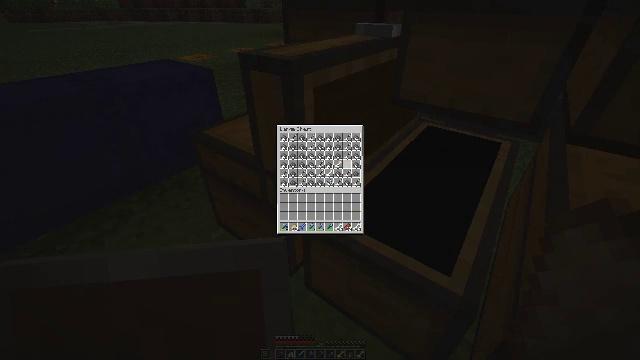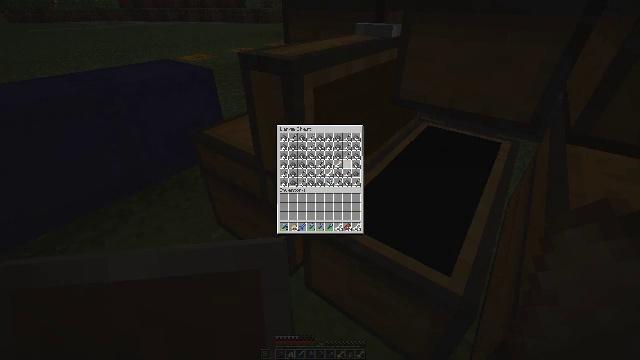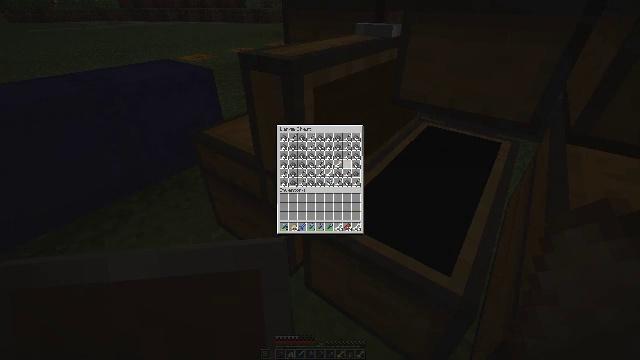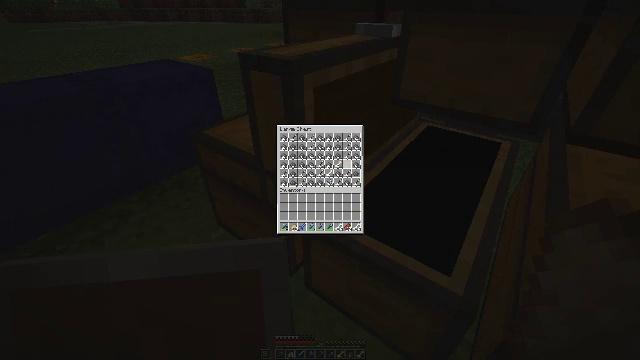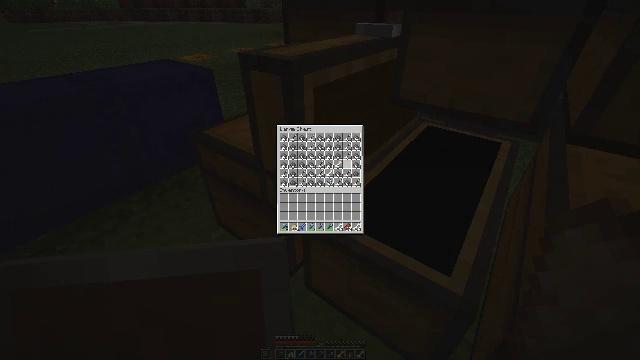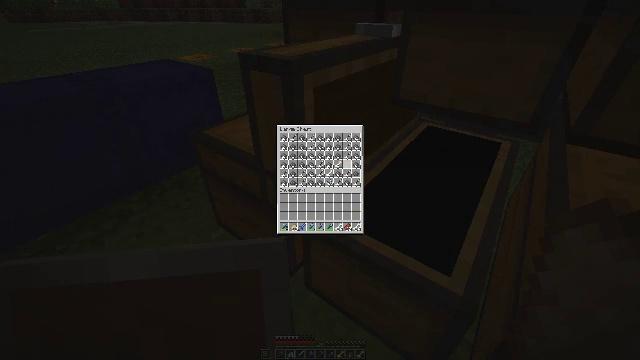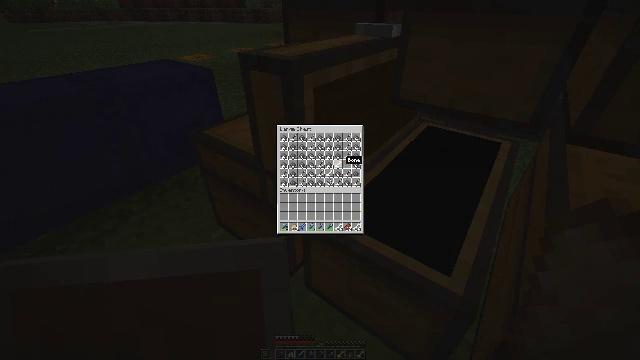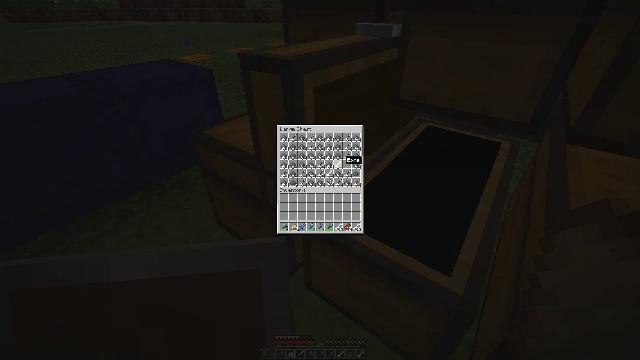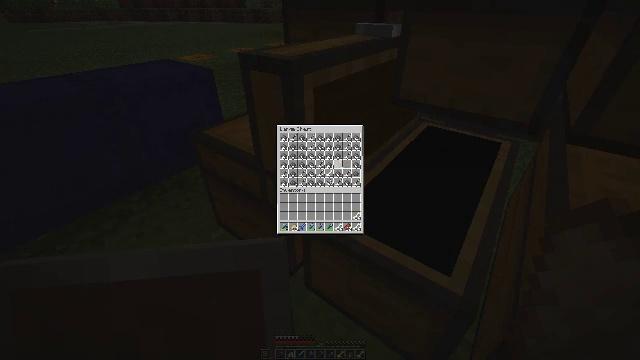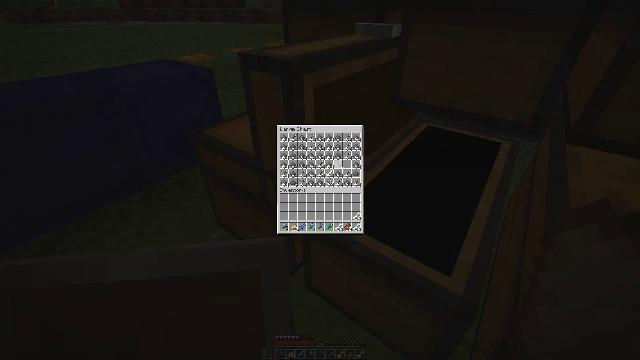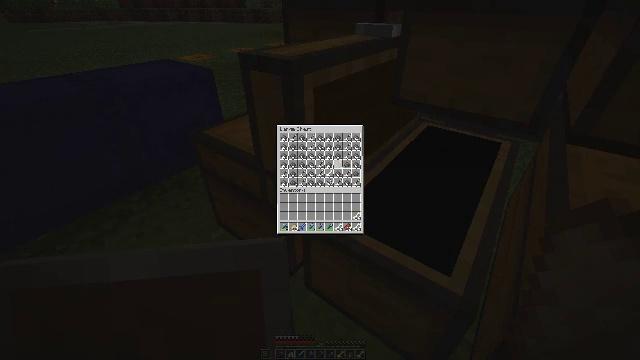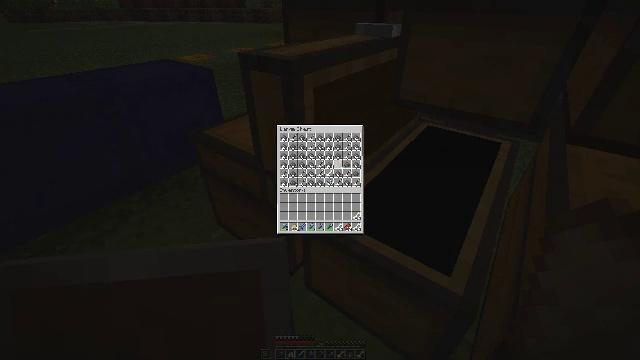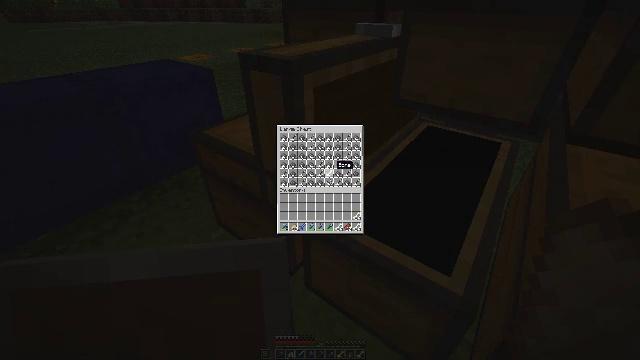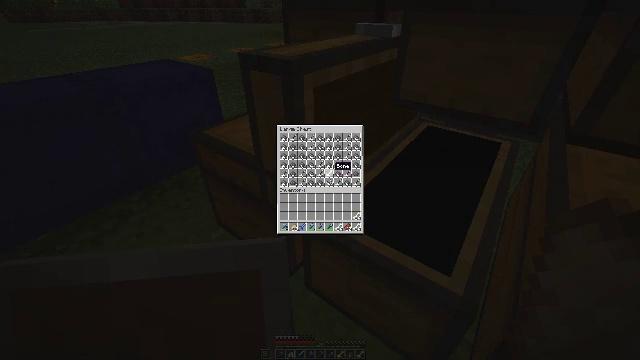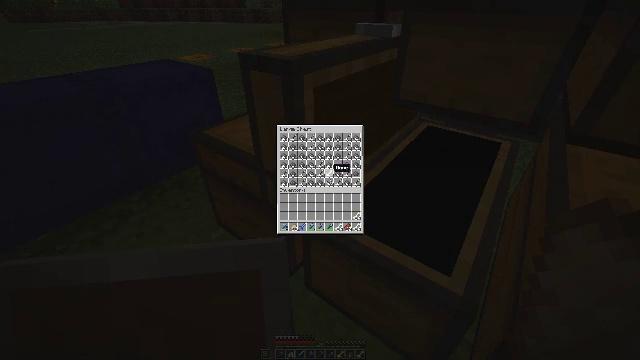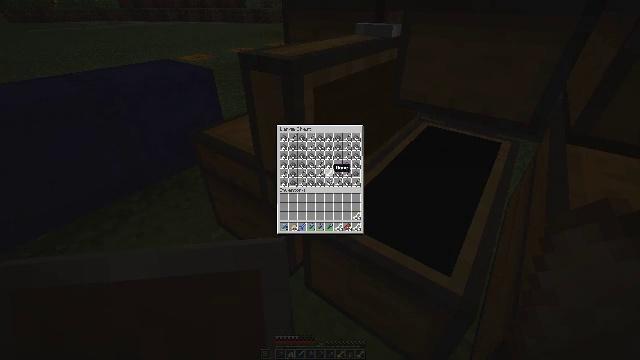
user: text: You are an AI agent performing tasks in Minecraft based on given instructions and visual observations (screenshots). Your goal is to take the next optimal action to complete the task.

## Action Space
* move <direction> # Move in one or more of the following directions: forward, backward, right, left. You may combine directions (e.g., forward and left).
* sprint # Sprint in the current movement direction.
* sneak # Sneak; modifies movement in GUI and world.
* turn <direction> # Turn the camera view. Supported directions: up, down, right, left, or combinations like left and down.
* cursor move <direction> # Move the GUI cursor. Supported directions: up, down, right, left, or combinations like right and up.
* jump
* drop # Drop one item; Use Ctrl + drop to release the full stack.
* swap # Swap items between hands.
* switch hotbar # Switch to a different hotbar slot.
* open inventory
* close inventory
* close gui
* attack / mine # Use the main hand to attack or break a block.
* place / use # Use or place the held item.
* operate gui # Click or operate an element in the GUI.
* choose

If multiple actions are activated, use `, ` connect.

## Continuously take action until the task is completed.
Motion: motion action
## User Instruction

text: Attack the blue shulker box to gather it.
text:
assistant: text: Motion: sneak
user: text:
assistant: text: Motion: sneak, attack / mine
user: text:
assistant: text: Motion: sneak, attack / mine
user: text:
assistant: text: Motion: sneak, attack / mine
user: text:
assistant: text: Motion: sneak
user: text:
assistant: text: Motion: sneak
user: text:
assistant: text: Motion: sneak
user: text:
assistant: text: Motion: sneak, attack / mine
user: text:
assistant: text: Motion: sneak, attack / mine
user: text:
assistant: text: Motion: sneak, attack / mine
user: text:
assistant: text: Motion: sneak
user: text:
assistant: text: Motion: sneak, turn left and down
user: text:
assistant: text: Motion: sneak
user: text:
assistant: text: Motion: sneak
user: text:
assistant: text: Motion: sneak
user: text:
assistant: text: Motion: sneak, attack / mine
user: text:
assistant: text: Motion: sneak, attack / mine
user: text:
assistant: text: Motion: sneak, attack / mine
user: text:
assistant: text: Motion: no_op
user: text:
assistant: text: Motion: no_op
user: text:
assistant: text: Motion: no_op
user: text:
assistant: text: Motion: no_op
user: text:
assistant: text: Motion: open inventory
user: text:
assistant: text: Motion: turn right and up, open inventory
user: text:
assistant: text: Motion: turn right and up, open inventory
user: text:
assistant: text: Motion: turn right and up
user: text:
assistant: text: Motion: turn up
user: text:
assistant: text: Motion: no_op
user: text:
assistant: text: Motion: no_op
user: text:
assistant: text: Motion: no_op